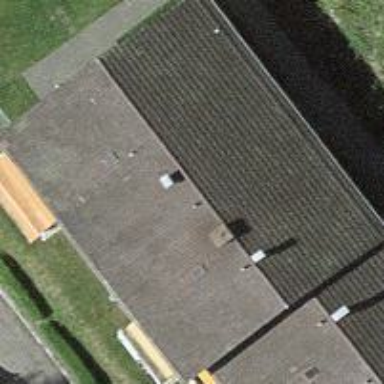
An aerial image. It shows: Residential building.